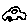
Label: car